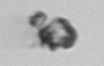
Label: detritus_transparent